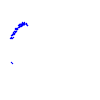
Particle: electron